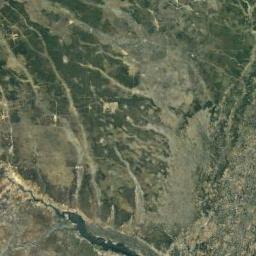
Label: mountain